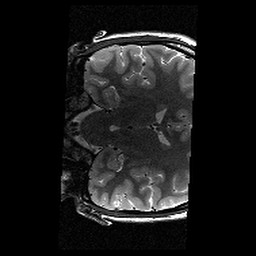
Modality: T2w
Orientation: coronal
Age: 14
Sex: female
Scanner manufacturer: siemens
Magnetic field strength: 3 T
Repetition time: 9.23 s
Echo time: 0.067 s